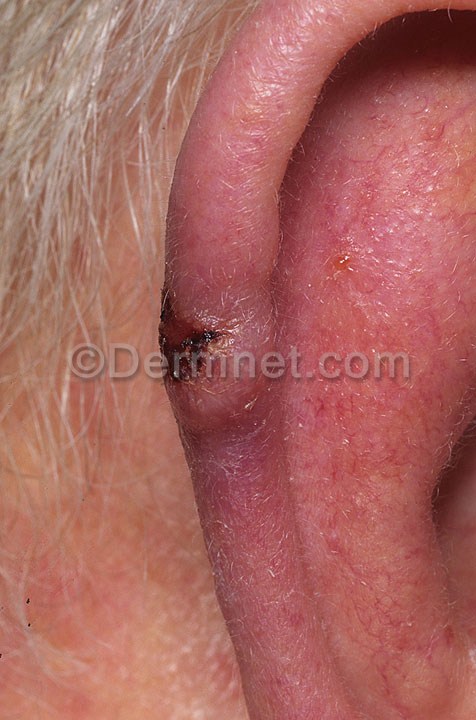
Disease: Actinic Keratosis Basal Cell Carcinoma and other Malignant Lesions